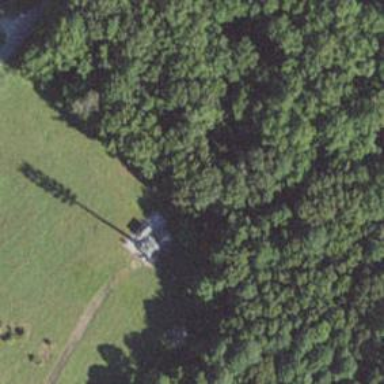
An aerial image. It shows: Mast tower used for communication.